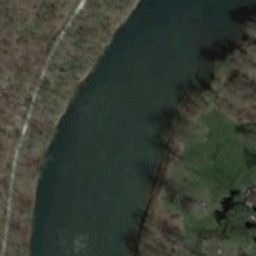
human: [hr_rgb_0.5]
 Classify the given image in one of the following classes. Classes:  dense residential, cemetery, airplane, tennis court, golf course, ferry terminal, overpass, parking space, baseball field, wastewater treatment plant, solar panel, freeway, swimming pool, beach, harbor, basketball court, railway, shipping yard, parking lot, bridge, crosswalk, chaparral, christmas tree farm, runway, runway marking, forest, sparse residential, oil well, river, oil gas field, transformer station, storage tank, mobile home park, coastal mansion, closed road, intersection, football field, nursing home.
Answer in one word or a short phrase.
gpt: river